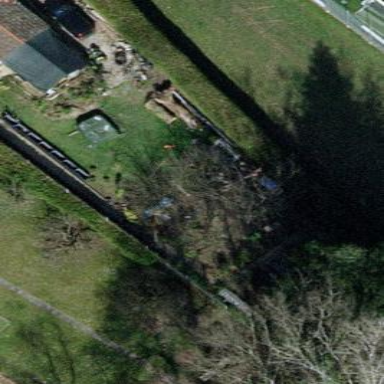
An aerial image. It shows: Garden surrounded by fence.